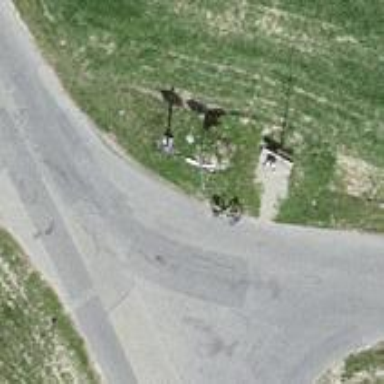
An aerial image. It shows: Historic wayside cross.